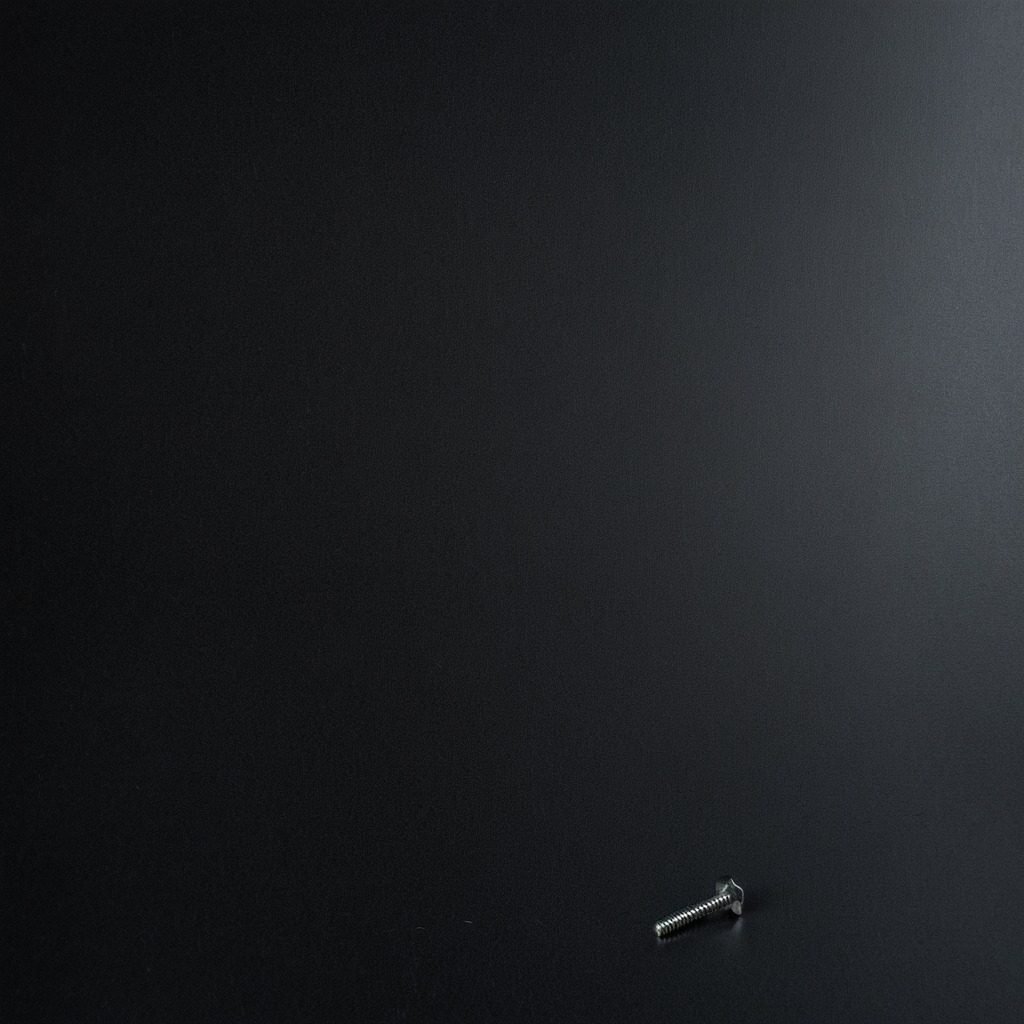
A metal screw is lying on the granite tabletop.